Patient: sex F, age 43
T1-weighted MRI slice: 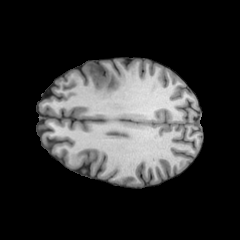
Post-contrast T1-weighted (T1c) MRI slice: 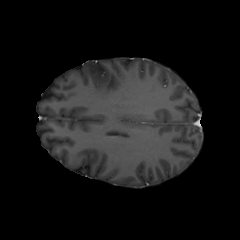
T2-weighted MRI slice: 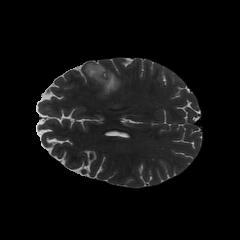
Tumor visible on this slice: yes
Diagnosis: Oligodendroglioma, IDH-mutant, 1p/19q-codeleted
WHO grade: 2